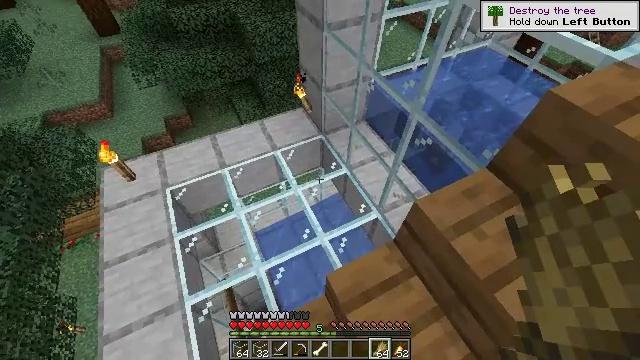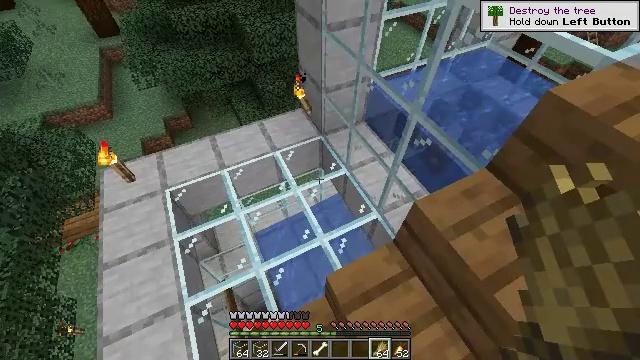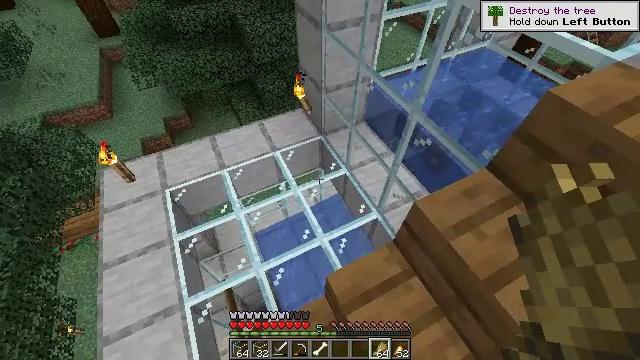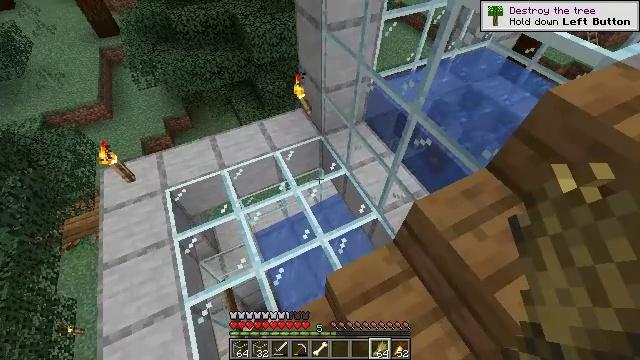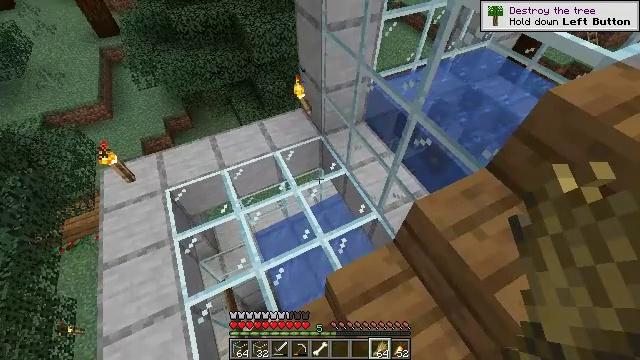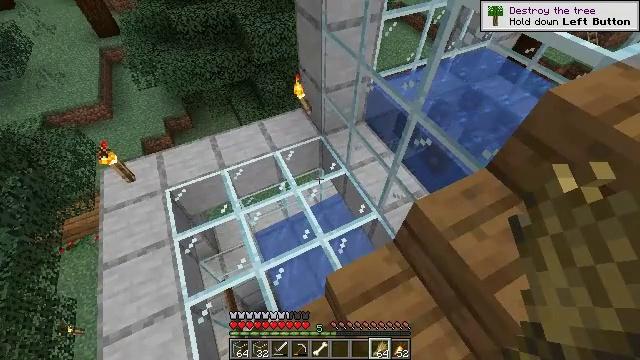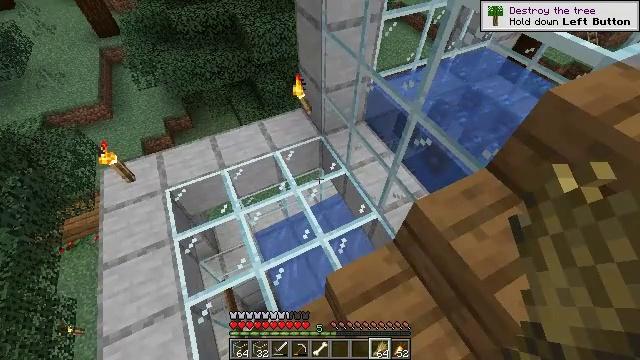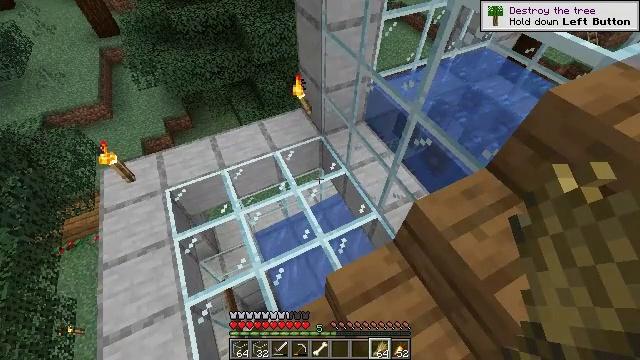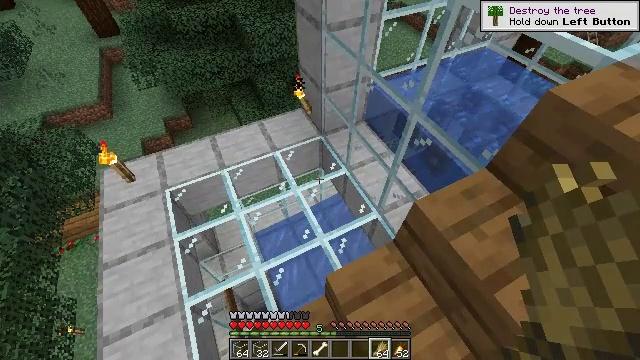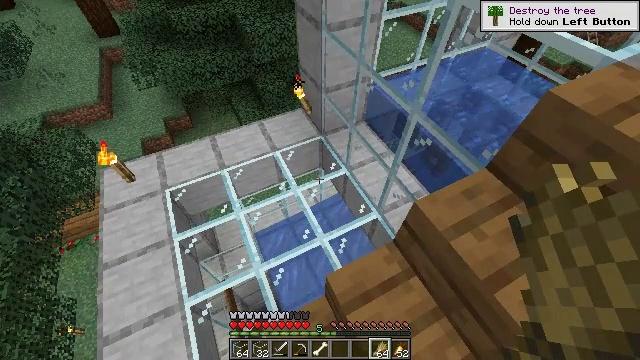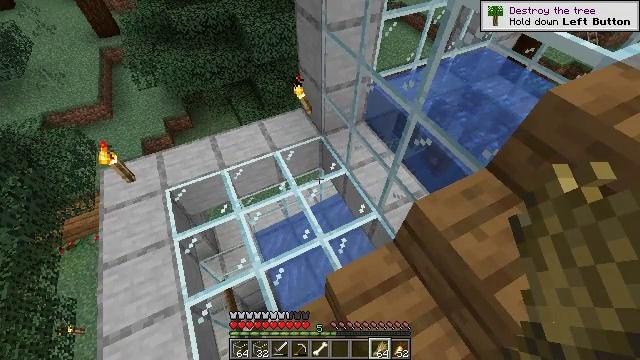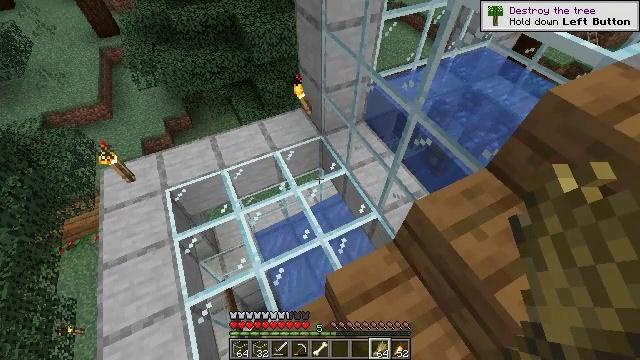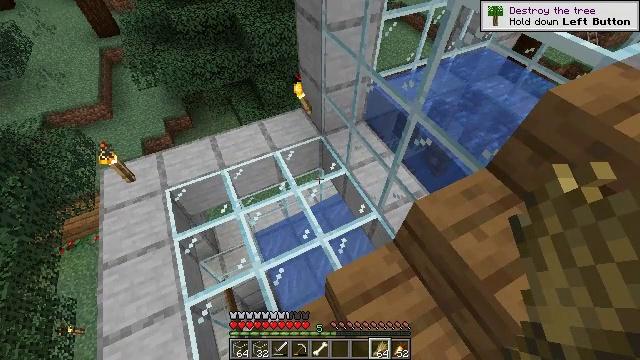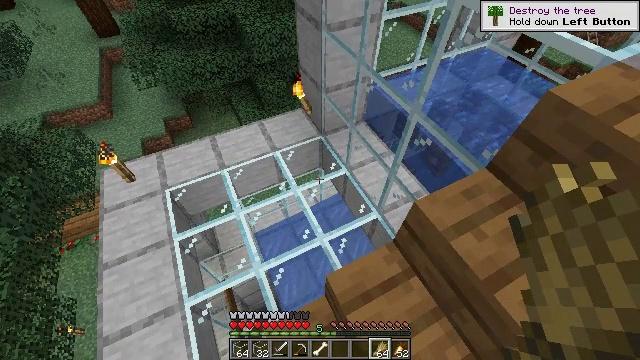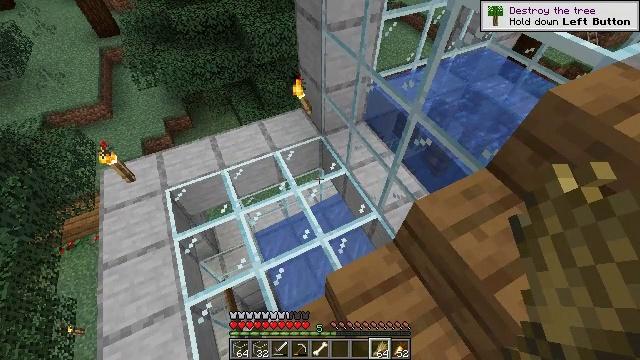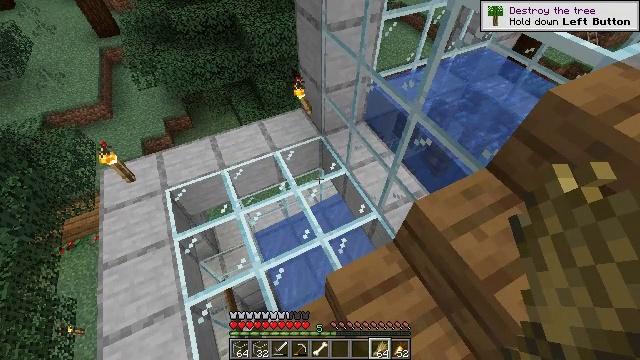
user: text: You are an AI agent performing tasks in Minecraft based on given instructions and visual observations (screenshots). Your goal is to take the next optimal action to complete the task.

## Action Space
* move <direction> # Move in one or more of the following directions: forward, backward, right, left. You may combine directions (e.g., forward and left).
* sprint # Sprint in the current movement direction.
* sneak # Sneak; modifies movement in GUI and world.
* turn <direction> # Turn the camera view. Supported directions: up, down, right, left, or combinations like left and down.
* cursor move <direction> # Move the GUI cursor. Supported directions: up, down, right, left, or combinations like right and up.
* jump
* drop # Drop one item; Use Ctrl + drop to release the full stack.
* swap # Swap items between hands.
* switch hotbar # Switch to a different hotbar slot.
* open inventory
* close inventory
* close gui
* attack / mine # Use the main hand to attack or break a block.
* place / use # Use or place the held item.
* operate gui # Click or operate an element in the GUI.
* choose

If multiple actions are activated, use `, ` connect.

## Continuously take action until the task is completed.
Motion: motion action
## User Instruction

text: Attack the spruce fence to dismantle it.
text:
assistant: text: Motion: no_op
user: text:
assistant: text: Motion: no_op
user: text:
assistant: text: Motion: no_op
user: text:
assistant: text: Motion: no_op
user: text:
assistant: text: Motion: no_op
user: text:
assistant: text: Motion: no_op
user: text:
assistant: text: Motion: no_op
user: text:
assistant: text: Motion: no_op
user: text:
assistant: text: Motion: no_op
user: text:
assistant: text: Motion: no_op
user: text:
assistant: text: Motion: no_op
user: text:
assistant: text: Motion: no_op
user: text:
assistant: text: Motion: no_op
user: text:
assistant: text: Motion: no_op
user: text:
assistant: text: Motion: no_op
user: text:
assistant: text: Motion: no_op
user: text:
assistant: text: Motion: no_op
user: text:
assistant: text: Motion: no_op
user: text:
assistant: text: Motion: no_op
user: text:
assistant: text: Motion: no_op
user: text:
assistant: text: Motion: no_op
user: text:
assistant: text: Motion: no_op
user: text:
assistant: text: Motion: no_op
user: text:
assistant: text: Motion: no_op
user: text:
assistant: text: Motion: no_op
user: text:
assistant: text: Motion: no_op
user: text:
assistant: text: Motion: no_op
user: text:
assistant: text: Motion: no_op
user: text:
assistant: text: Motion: no_op
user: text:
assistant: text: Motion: no_op